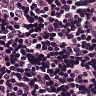
Metastatic tissue present: no